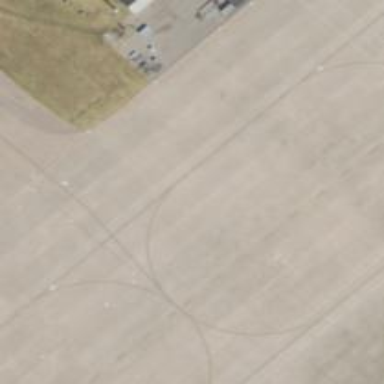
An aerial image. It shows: View of taxiway at the airport.